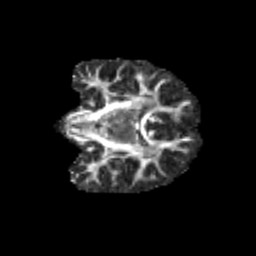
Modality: FA
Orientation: coronal
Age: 13
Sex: female
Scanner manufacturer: siemens
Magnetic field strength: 3 T
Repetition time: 3.8 s
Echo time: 0.07 s